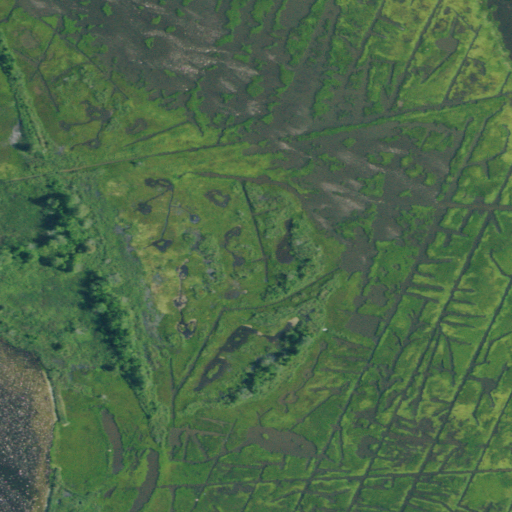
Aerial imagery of island in New Jersey named Harbor Island containing herbaceous wetlands, open water, and woody wetlands